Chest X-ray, PA view. Patient: 57 years old, sex M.
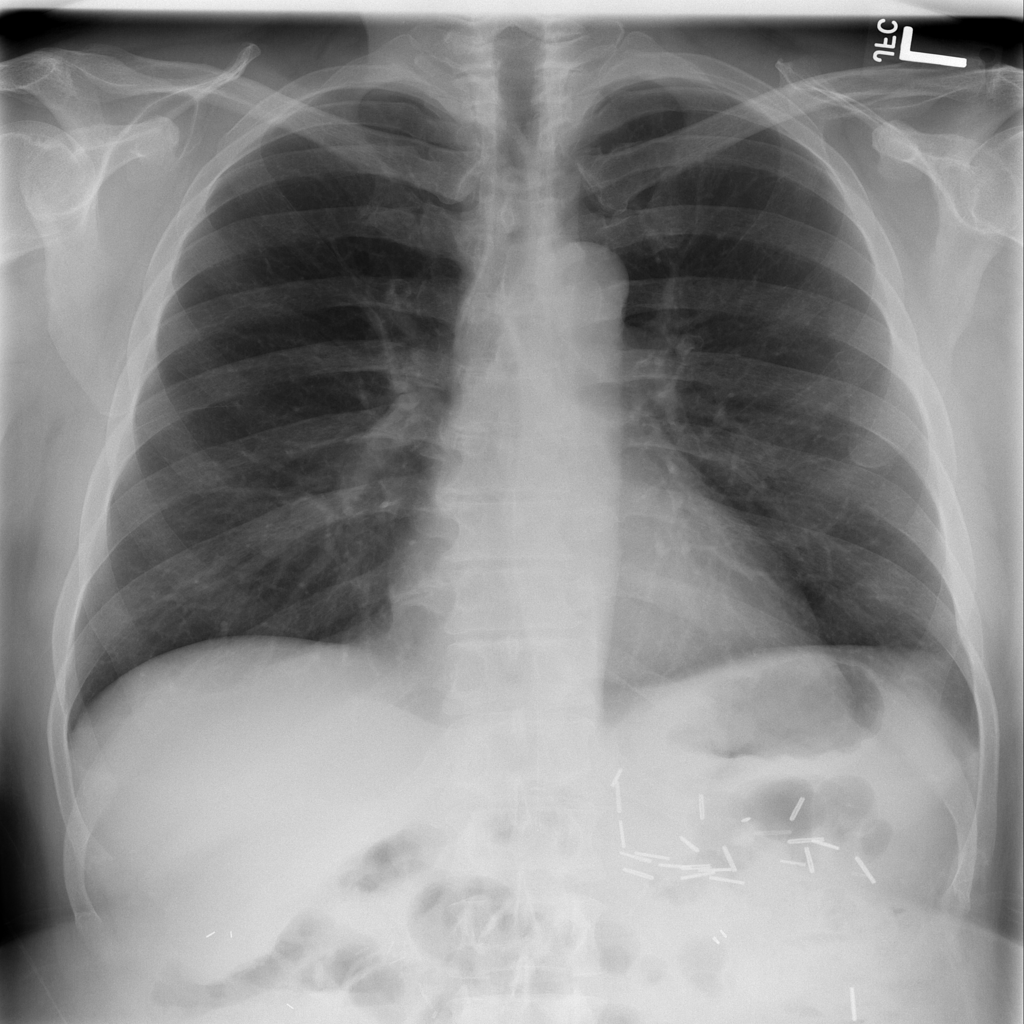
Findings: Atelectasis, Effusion